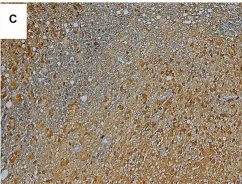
Diffuse cytoplasmic, and ,nuclear S100 immunoreactivity (x100).
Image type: pathology (immunostaining)